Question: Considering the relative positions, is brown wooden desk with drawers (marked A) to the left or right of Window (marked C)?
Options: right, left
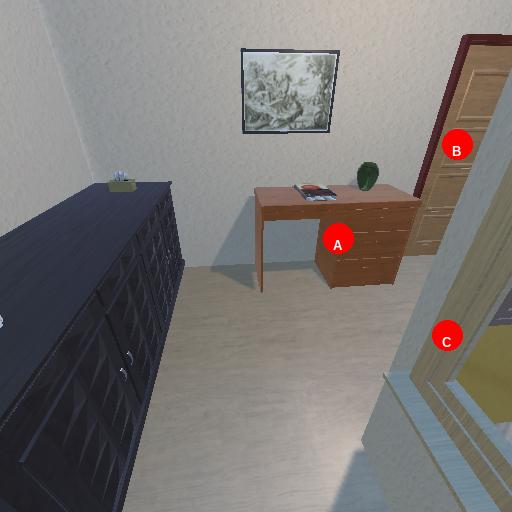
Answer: right